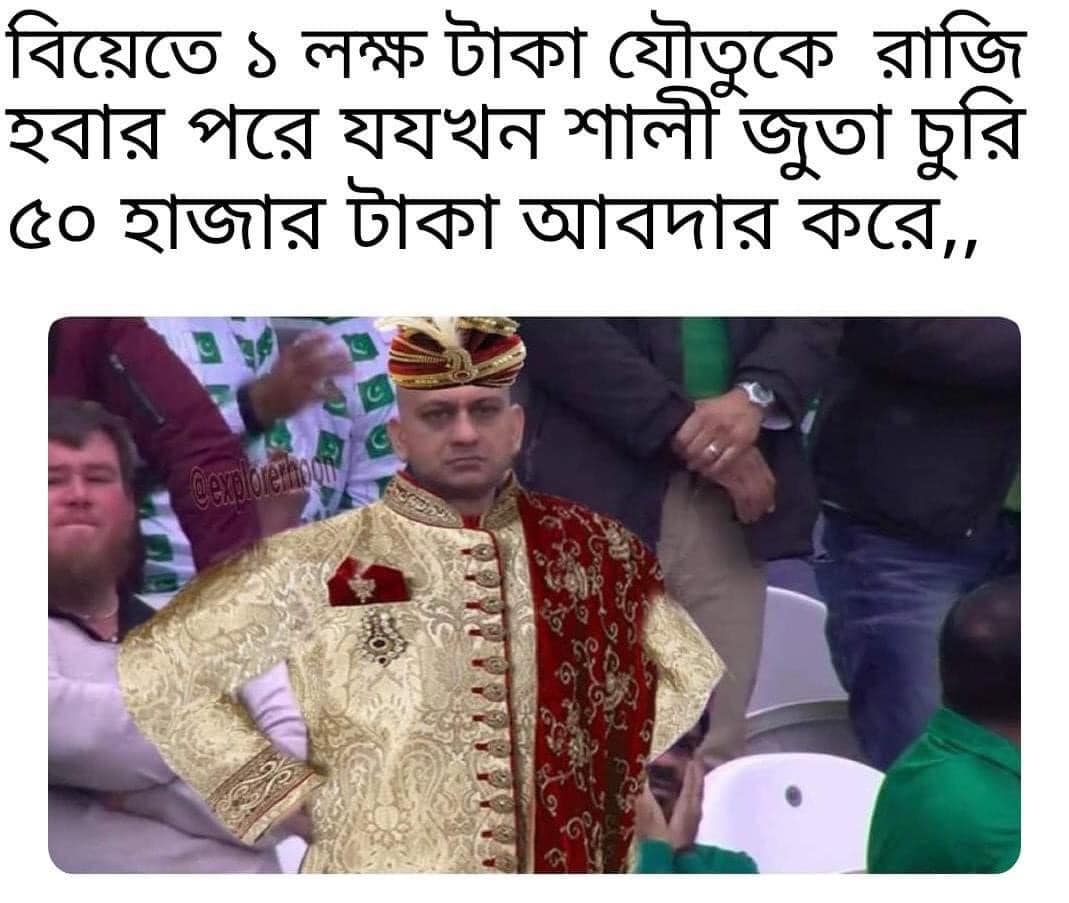
Caption: বিয়েতে ১ লক্ষ টাকা যৌতুকে রাজি হবার পরে যখন শালী জুতা চুরি ৫০ হাজার টাকা আবদার করে ,
Label: non-hate